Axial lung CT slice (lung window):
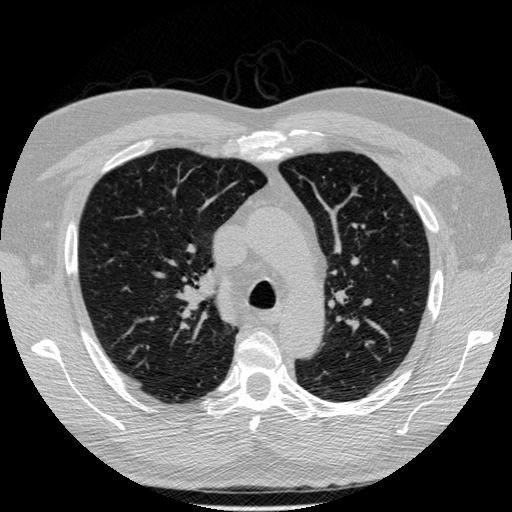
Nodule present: no